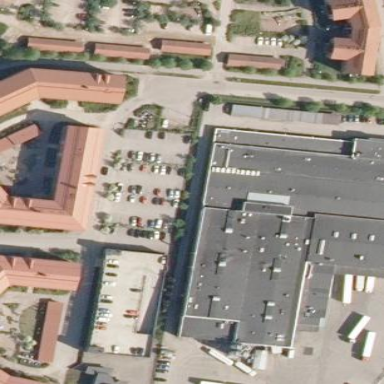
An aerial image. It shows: Manufacturing building.